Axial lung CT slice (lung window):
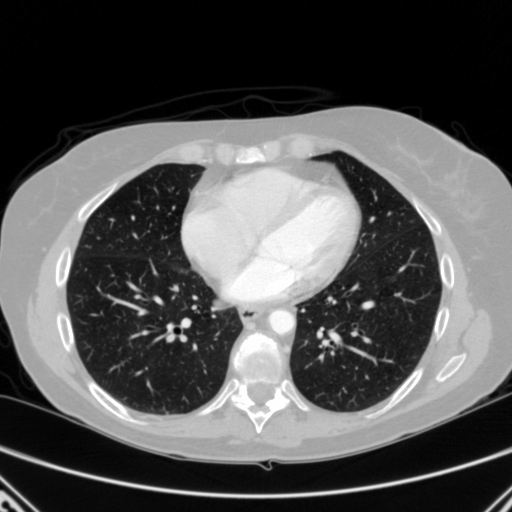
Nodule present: no